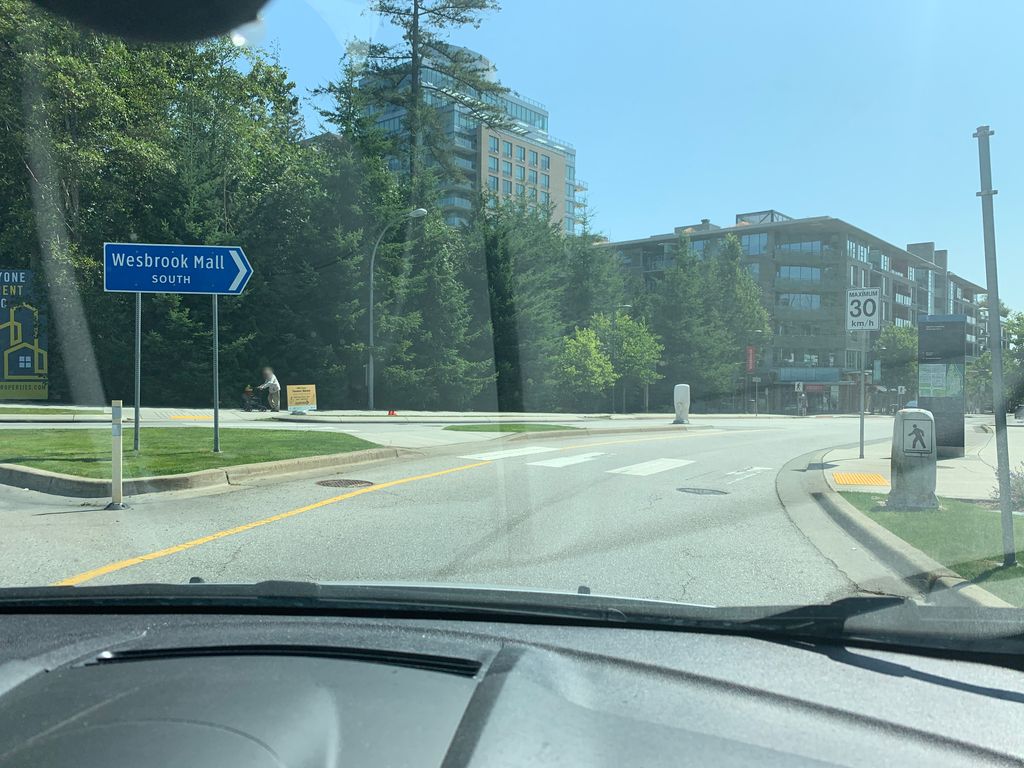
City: vancouver